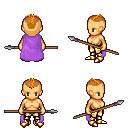
a pixel art fantasy rpg character, female body template, human, tanned skin, lavender cape, gold greaves, dark blonde short mohawk hairstyle, gold boots, spear, four views (front, back, left, right), 2x2 character sprite sheet, small pixel art, hard edges, no anti-aliasing